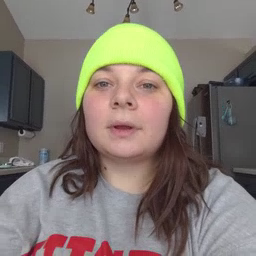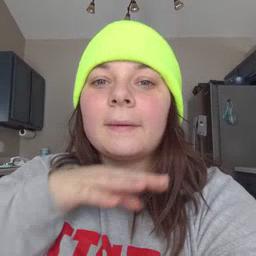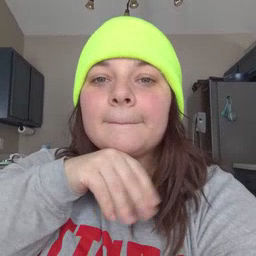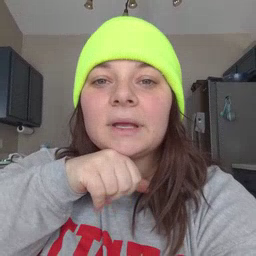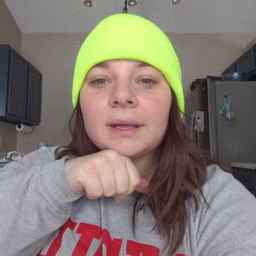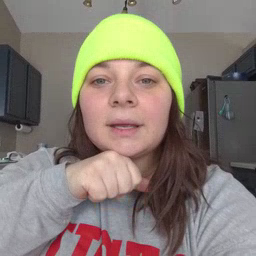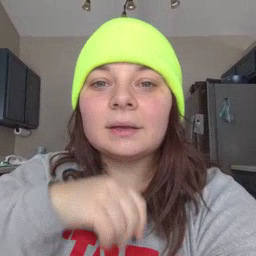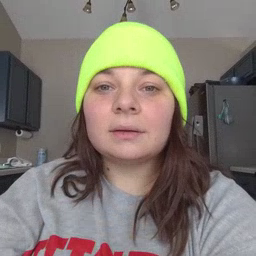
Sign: pig